Question: I am looking for a way to implement  this kind of popover.
Are there basic iOS commands to generate this style instead of the usual Arrow + Border popover that we see in XCode? Or is there an API to do this kind of thing.
The popover is coming up from the bottom of the screen, just like in the App Store animation sometimes.
Thank you
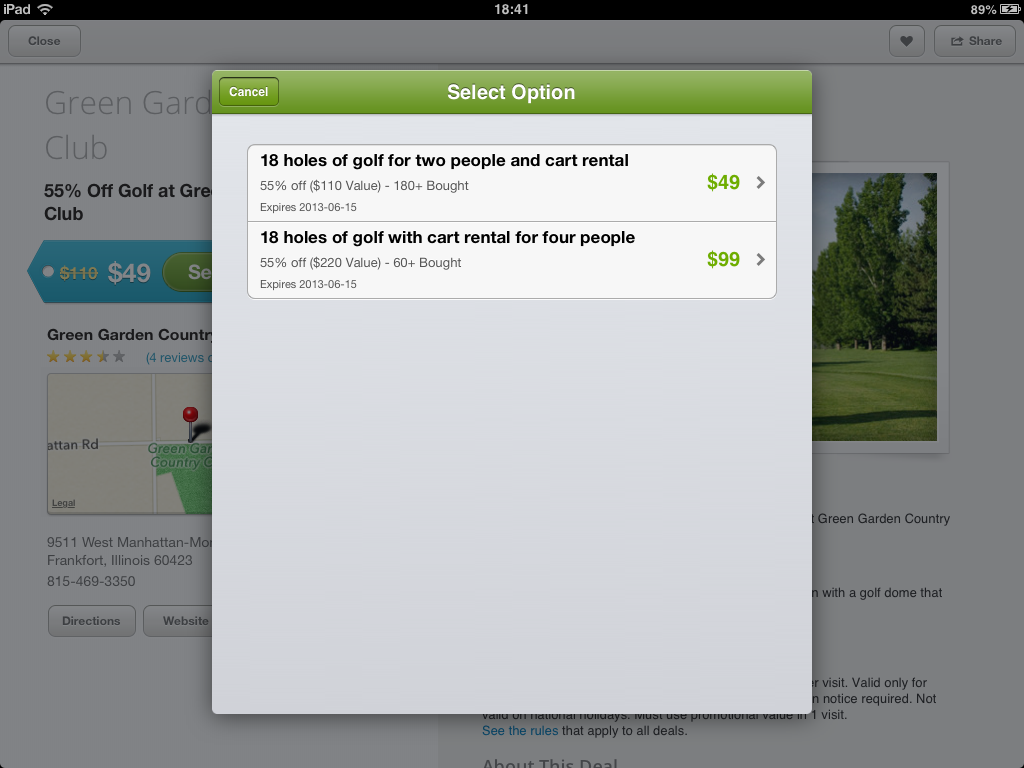
Answer: What you want to do is create a custom 'UIVIewController' with the modal presentation style set to 'UIModalPresentationFormSheet':
'''
YourCustomViewController *customVC = [[YourCustomViewController alloc] initWithNib:@"YourCustomViewController" bundle:nil];
customVC.modalPresentationStyle = UIModalPresentationFormSheet;
[self self presentViewController:customVC animated:YES completion:nil];
'''
You will also have to create a toolbar and format it correctly with a "close" or "done" button that will dismiss the view controller